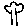
Label: tree